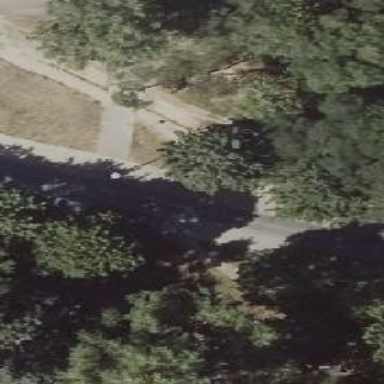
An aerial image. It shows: Footway.